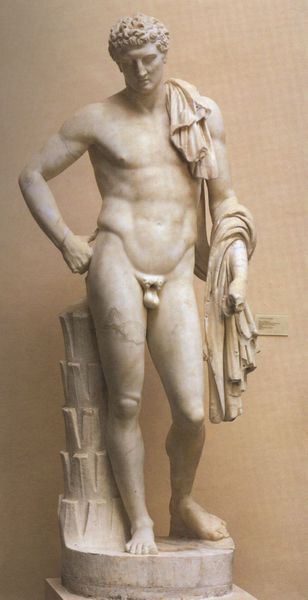
Titel: Lansdowne Hermes
Institution: Santa Barbara, Santa Barbara Museum of Art
Schlagwörter: akt, held, mann, nackt, nackter, umhang, marmor, blick, tuch, falten, stehen, stein, stamm, gewand, stoff, gebeugt, locken, renaissance, skulptur, statue, italien, muskeln, palme, plastik, podest, knie, adam, penis, antike, ideal, rom, römer, antik, griechenland, spielbein, standbein, david, klassik, tunika, grieche, lockenkopf, römisch, klassisch, michelangelo, hoden, glied, skuptur, kastrat, tunkia, peis, mann klassik, kastriert, schneckerl